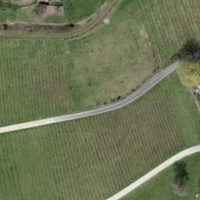
EUNIS habitat code: 55
Species observed at this site:
Chorthippus brunneus
Chorthippus biguttulus
Gryllus campestris